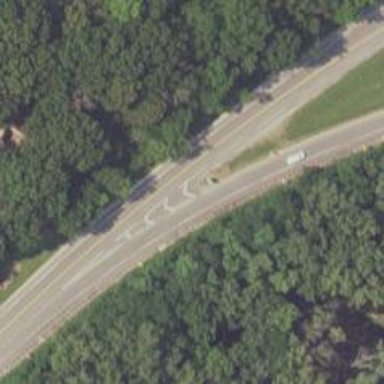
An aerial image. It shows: Road marking featuring gore chevron.